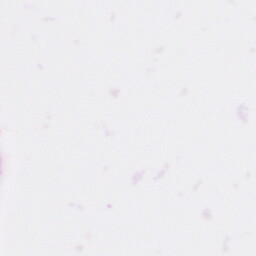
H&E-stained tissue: Pancreatic